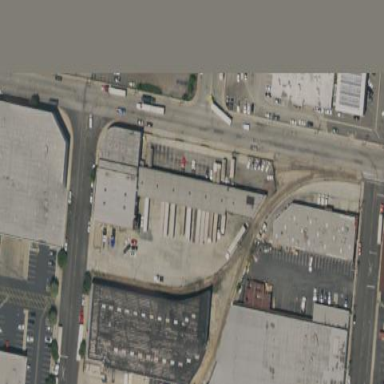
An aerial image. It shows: Warehouse building.